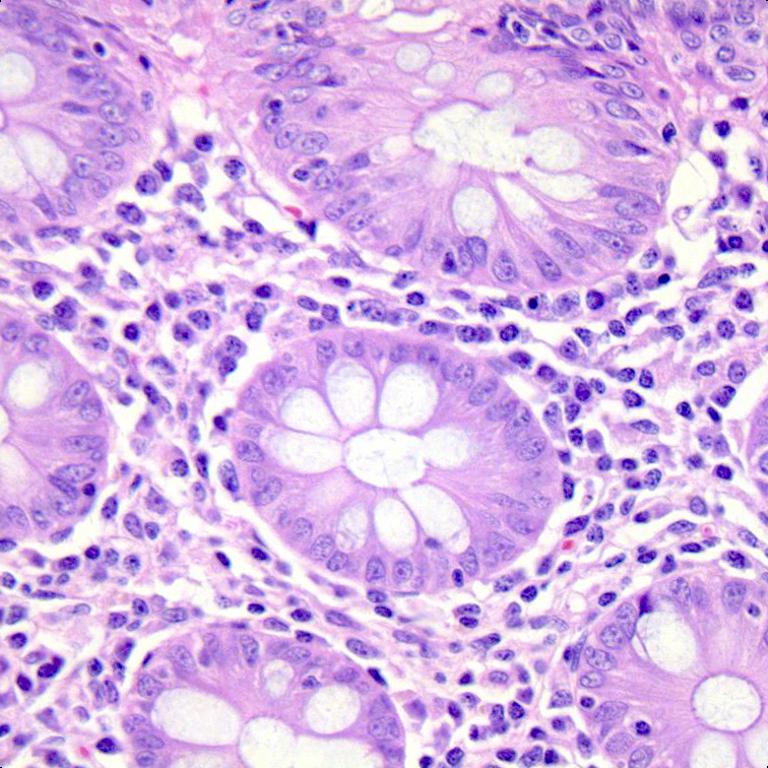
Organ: colon
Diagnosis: benign